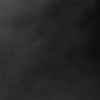
Atmospheric dust classification: dusty